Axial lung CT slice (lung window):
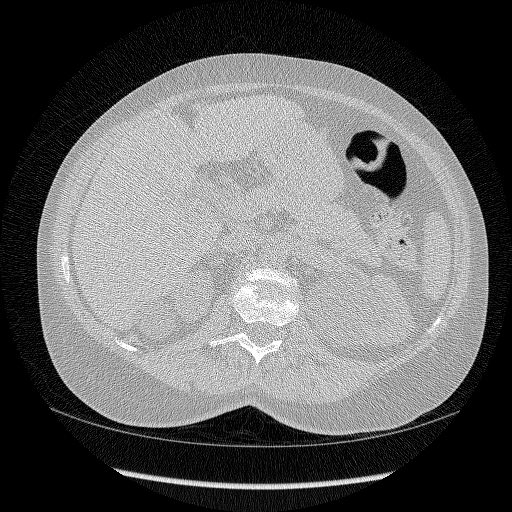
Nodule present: no